Question: I have an application written in WPF with a ScrollViewer controlling a Canvas. This ScrollViewer can pan and zoom using the mouse. What I want to do is have the same types of ScrollBars that Safari has on both MacOS and iOS. Below is an example. Any help on how I can achieve this would be greatly appreciated. Thanks.

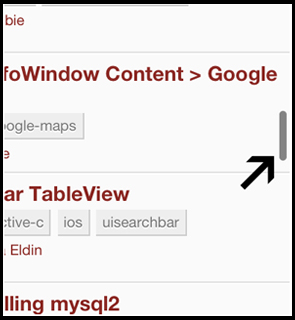
Answer: You need to retemplate the scrollbar element
<URL>
You can use expression blend to help you styling any WPF element
Here an example
<URL>